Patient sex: M
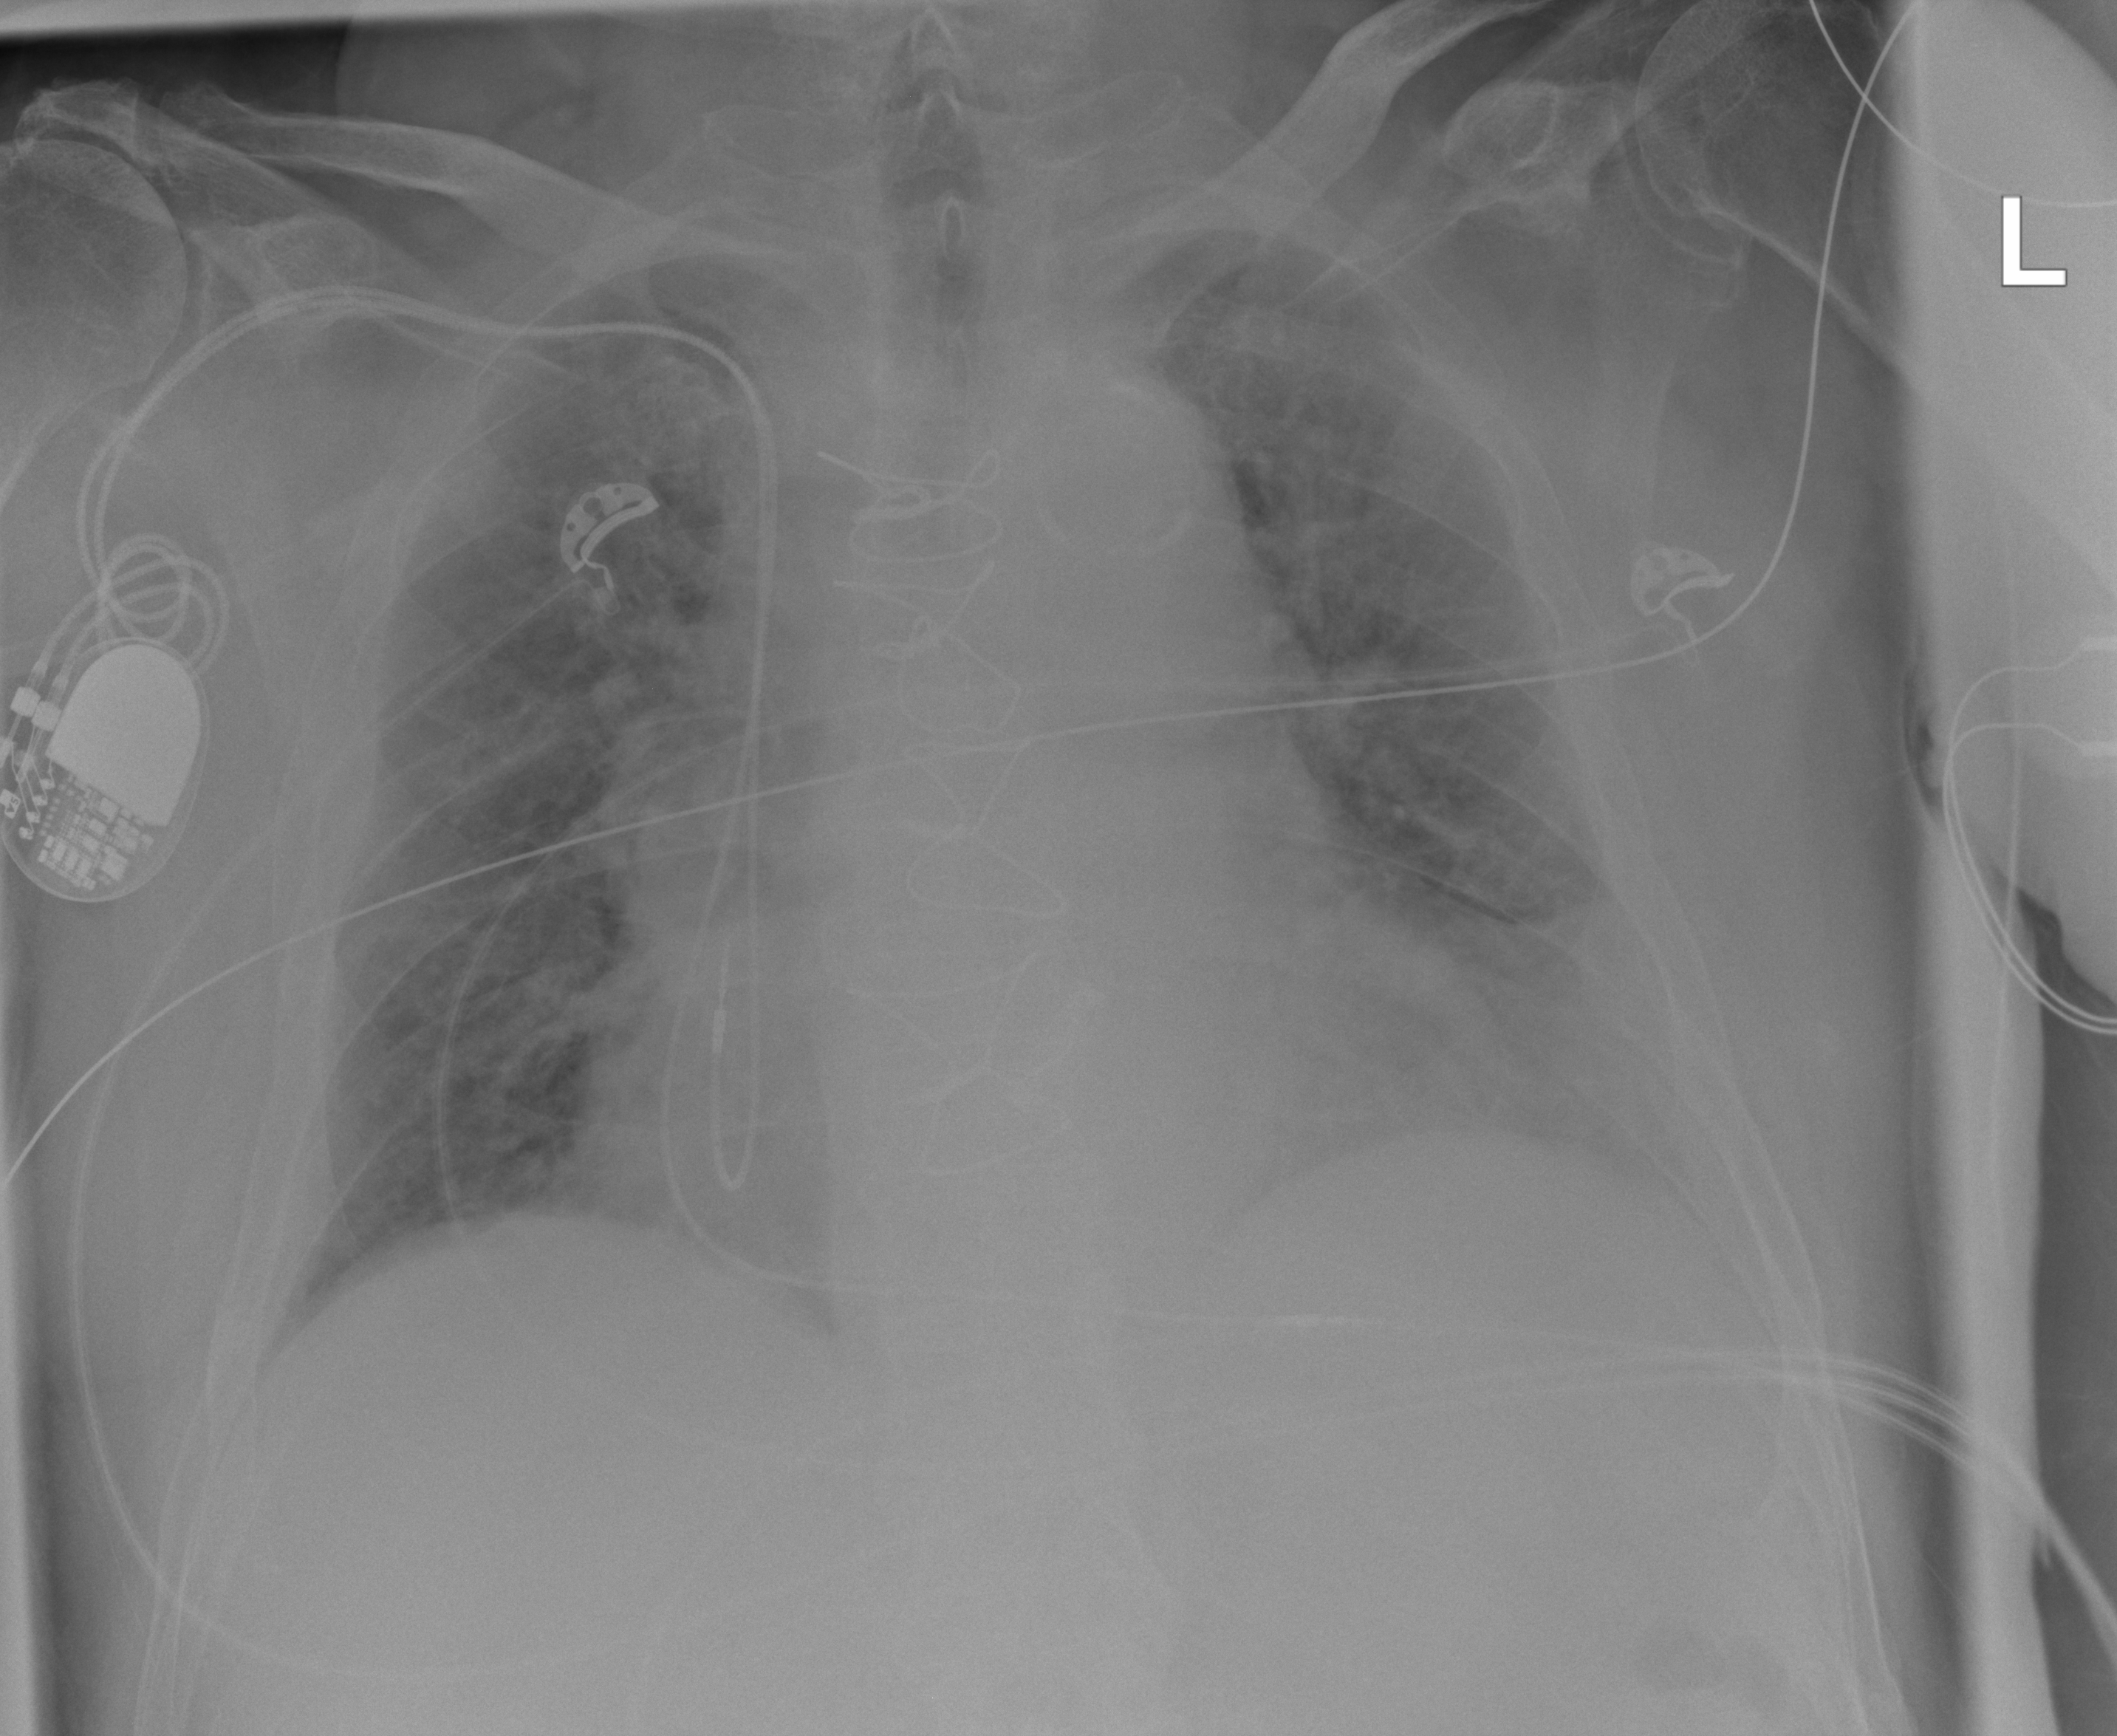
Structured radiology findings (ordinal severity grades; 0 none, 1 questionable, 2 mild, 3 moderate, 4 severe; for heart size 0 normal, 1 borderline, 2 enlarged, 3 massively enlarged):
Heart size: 2
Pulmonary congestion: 2
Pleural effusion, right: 0
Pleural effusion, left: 2
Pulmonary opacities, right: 2
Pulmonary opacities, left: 2
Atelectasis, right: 2
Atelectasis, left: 2